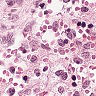
Metastatic tissue present: no